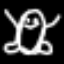
Label: frog